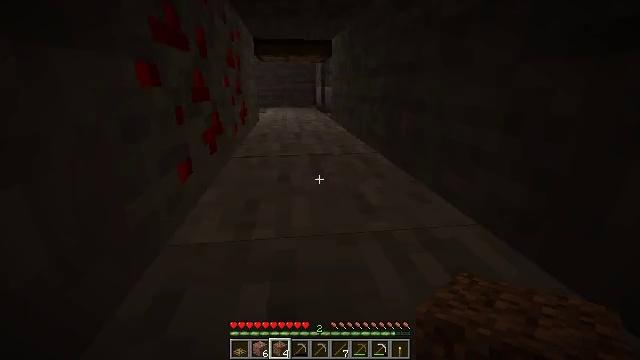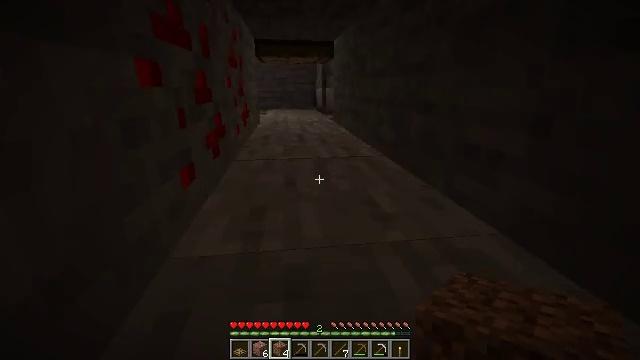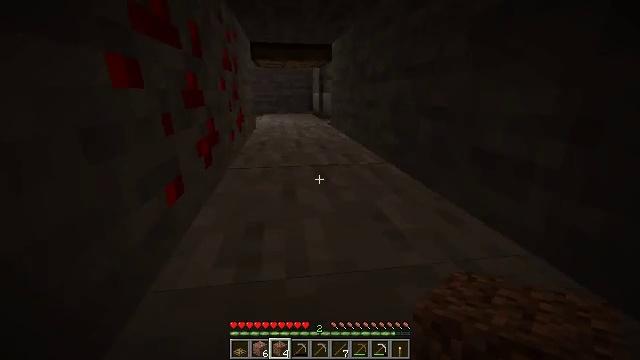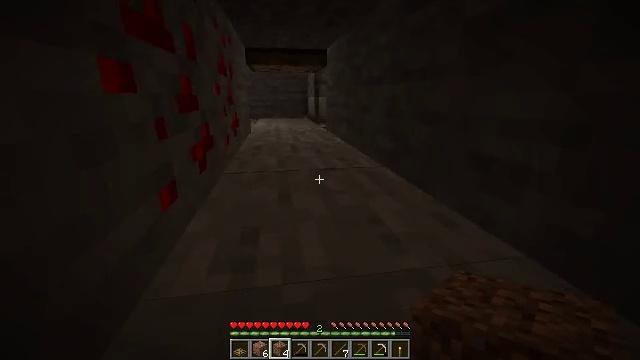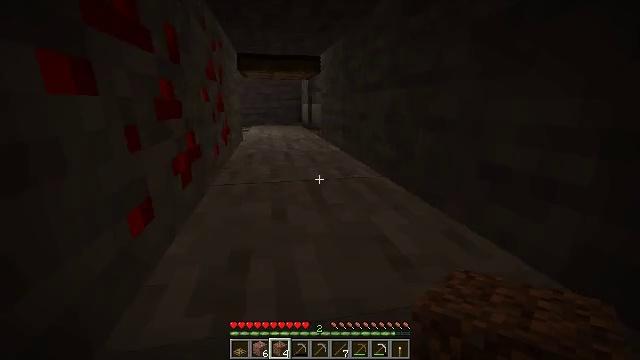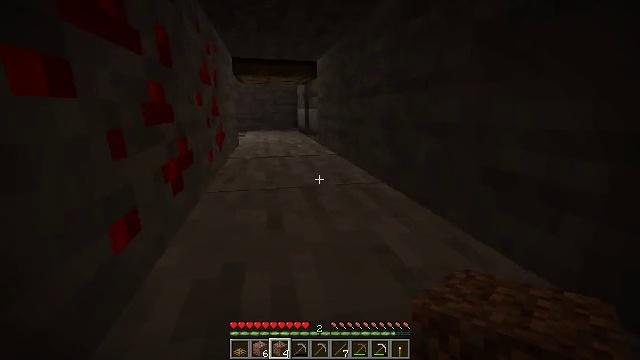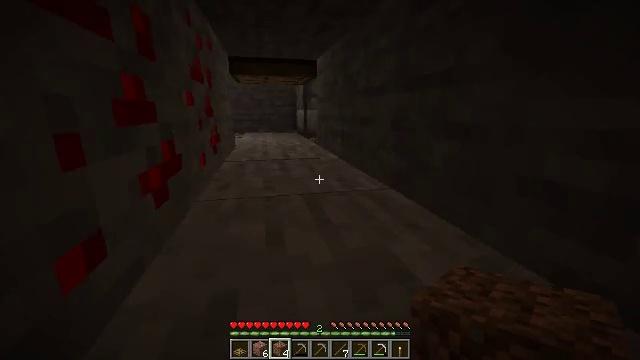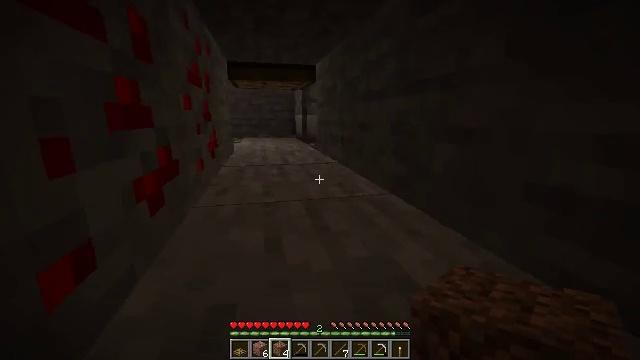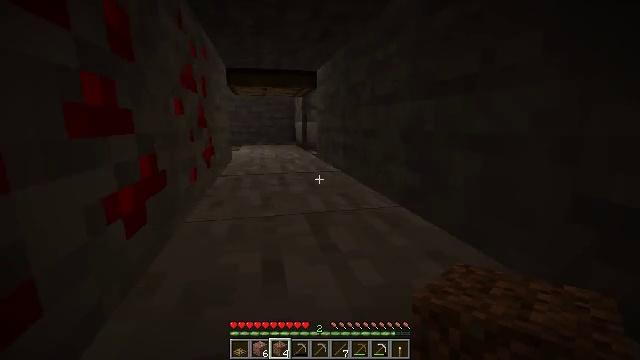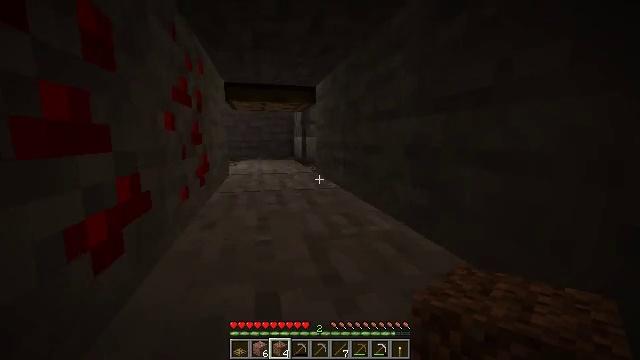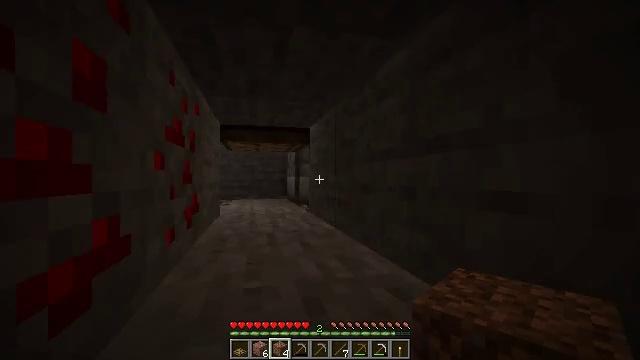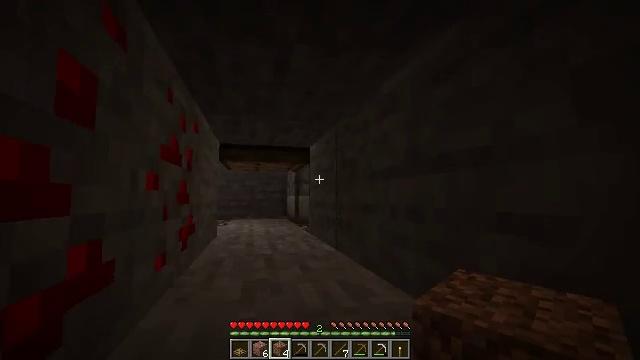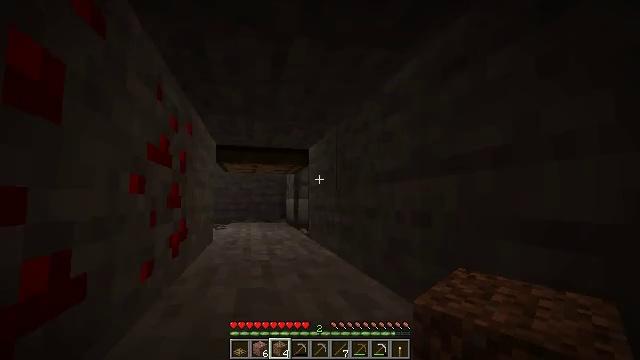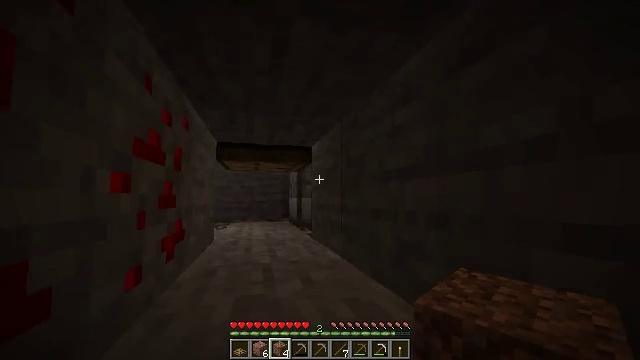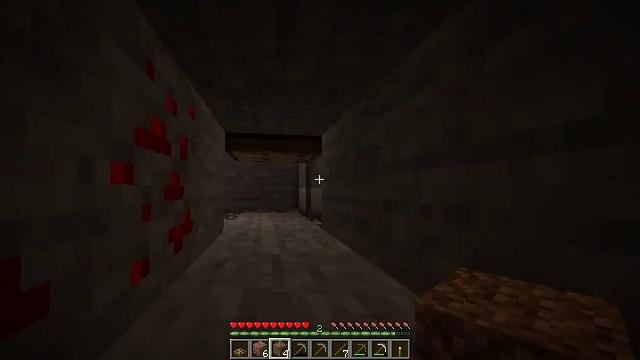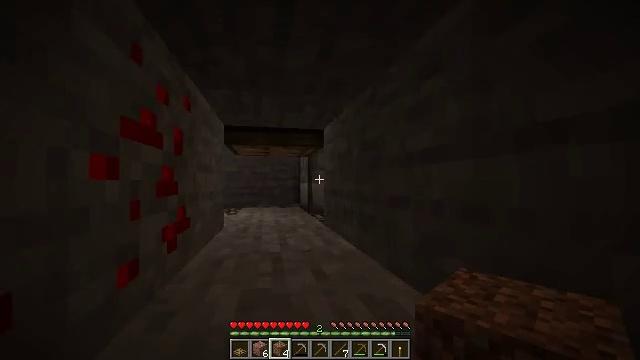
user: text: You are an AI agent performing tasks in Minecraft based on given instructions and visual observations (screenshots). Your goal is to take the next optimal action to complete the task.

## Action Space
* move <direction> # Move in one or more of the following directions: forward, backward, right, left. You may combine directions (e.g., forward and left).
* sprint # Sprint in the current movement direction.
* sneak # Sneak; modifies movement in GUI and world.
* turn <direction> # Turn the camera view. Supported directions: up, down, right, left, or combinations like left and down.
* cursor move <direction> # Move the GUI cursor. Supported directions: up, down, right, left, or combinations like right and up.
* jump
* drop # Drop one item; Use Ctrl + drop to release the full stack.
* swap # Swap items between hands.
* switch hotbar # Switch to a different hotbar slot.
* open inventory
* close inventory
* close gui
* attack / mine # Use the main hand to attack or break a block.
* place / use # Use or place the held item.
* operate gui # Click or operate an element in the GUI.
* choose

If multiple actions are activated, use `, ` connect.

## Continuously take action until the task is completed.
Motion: motion action
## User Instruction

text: Break the oak trapdoor to collect it.
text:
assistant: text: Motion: move forward and move left
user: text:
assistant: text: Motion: move forward and move left, turn right
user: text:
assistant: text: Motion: move forward and move left, turn right
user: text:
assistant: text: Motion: move forward and move left, turn right and up
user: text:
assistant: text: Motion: move forward and move left, turn up
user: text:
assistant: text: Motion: move forward and move left
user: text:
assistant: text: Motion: move forward and move left, turn up
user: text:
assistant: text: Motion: move forward, turn up
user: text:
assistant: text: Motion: move forward, turn up
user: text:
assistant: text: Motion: move forward, turn right and up
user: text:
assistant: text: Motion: move forward, turn up
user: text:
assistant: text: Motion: move forward
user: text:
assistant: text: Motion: move forward
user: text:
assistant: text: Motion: move forward, turn left and down
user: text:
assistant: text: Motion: move forward, turn down
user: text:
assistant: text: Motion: move forward
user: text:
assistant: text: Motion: move forward
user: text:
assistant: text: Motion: move forward, turn left and down
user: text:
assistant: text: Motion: move forward, turn left and down
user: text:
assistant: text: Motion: move forward
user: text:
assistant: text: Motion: move forward
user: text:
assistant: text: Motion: move forward, turn left and down
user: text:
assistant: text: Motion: move forward, turn left
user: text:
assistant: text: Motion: move forward, turn left and down
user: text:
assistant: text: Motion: move forward, turn left
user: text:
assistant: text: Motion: move forward
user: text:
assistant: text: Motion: move forward
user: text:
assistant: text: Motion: move forward
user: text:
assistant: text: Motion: move forward
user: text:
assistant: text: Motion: move forward